Question: I'm attempting to send an iOS push notification to a topic in Firebase using node.js. I followed <URL>' is removing the 'notificationRequest' children successfully.
Here is the structure of the notification request in Firebase:

Here is the node.js code with keys/urls removed:
'''
var firebase = require('firebase-admin');
var request = require('request');
var API_KEY = "APIKEYREMOVED"; // Your Firebase Cloud Messaging Server API key
// Fetch the service account key JSON file contents
var serviceAccount = require("./pathToJSON");
// Initialize the app with a service account, granting admin privileges
firebase.initializeApp({
credential: firebase.credential.cert(serviceAccount),
databaseURL: "URL_REMOVED"
});
ref = firebase.database().ref();
function listenForNotificationRequests() {
var requests = ref.child("notificationRequests");
requests.on("child_added", function(requestSnapshot) {
var request = requestSnapshot.val();
sendNotificationToUser(
request.username,
request.message,
function() {
requestSnapshot.ref.remove();
}
);
}, function(error) {
console.error(error);
});
};
function sendNotificationToUser(username, message, onSuccess) {
request({
url: "https://fcm.googleapis.com/fcm/send",
method: "POST",
headers: {
"Content-Type" : "application/json",
"Authorization": "key="+API_KEY
},
body: JSON.stringify({
to : "/topics/user_"+username,
priority : "high",
notification: {
title: message
}
})
}, function(error, response, body) {
if (error) { console.error(error); }
else if (response.statusCode >= 400) {
console.error('HTTP Error: '+response.statusCode+' - '+response.statusMessage);
}
else {
onSuccess();
}
});
}
// start listening
listenForNotificationRequests();
'''
Any help/advice is greatly appreciated!
Edit:
Here is how I'm subscribing to the topic in Swift:
'''
FIRMessaging.messaging().subscribe(toTopic: "user_\(currentUserID!)")
'''
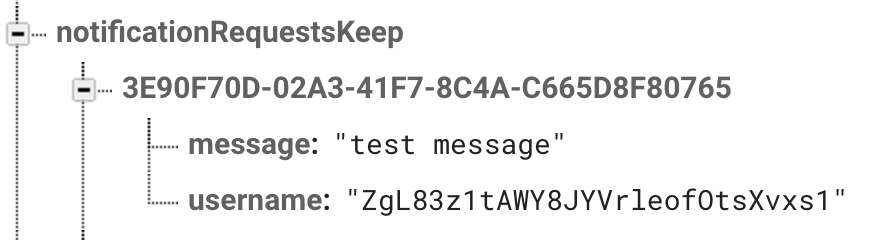
Answer: For anybody who runs across this, I found the issue. I had to add "text" into the notification payload, which populates the body of the notification. The tutorial only includes "title", which is optional and not sufficient by itself...at least for APNS from what I've read.
Thanks to those who answered!
'''
function sendNotificationToUser(username, message, onSuccess) {
request({
url: "https://fcm.googleapis.com/fcm/send",
method: "POST",
headers: {
"Content-Type" : "application/json",
"Authorization": "key="+API_KEY
},
body: JSON.stringify({
"priority" : "high",
"notification" : {
"title": sender,
"text": message
},
"to" : "/topics/user_"+username
})
}, function(error, response, body) {
if (error) { console.error(error); }
else if (response.statusCode >= 400) {
console.error('HTTP Error: '+response.statusCode+' - '+response.statusMessage);
}
else {
onSuccess();
}
});
}
'''